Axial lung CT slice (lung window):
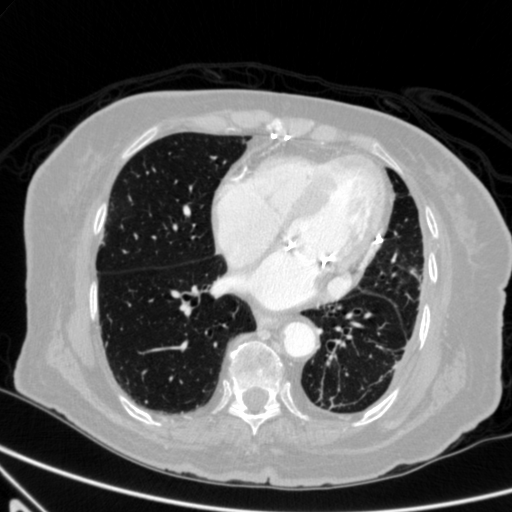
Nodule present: no